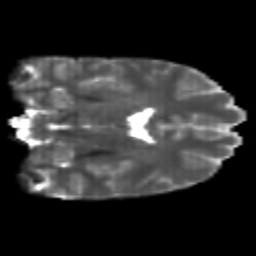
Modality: T2w
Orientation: coronal
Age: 20
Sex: male
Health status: healthy
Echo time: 0.074 s